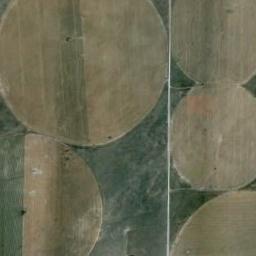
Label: circular_farmland